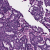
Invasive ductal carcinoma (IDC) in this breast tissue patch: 1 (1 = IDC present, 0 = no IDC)